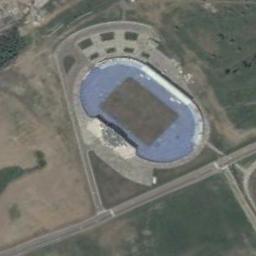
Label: stadium